三年级 · 算术
王老师买书，每套书 46 本，买 18 套书一共有多少本？右面坚式中方框里的“46”表示(套书有 $(\quad)$ 本。

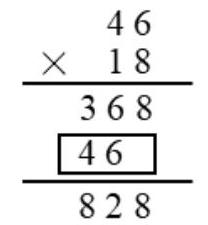
答案: $\quad 10 \quad 460$

【分析】 46 乘 18 , 先用个位上的 8 去乘 46 得 368 , 再用十位上的 1 去乘 46 得到 46 , 观察发现右面坚式中方框里的“46”表示它们相乘的结果, 据此解答。

【详解】十位上的 1 表示 10 套书, 去乘 46 得到 460, 表示 10 套数有 460 本。

【点睛】熟练掌握两位数乘两位数的计算方法并灵活应用是解答本题的关键。